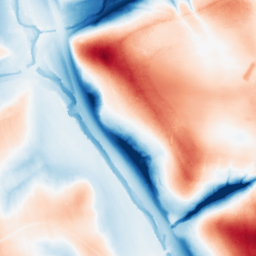
Category: trend_removal
Decomposition family: local_polynomial
Decomposition parameters: window_size: 101
degree: 3
Upsampling method: bspline
Upsampling parameters: scale: 8
Upsampling scale: 8